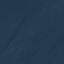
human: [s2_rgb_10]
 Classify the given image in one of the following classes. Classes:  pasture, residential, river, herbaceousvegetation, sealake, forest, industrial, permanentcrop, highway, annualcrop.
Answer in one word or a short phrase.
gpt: SeaLake